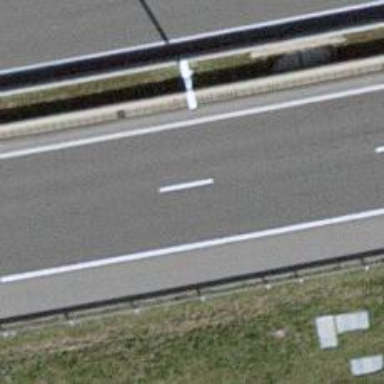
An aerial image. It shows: Asphalt motorway.